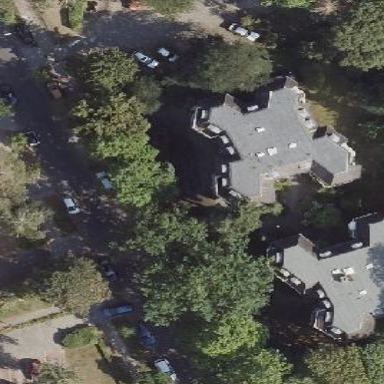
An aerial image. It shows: Quadruple saltbox roof shape on apartment building.